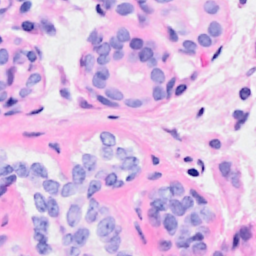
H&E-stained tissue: Breast